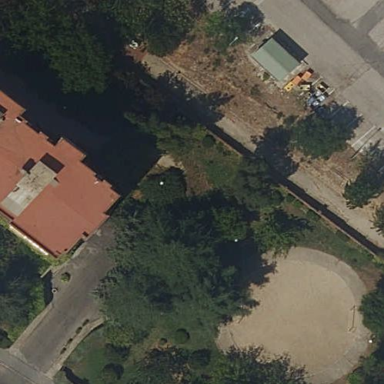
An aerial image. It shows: Garden area designated for leisure land.